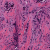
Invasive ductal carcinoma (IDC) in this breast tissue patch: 1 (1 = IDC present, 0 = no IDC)